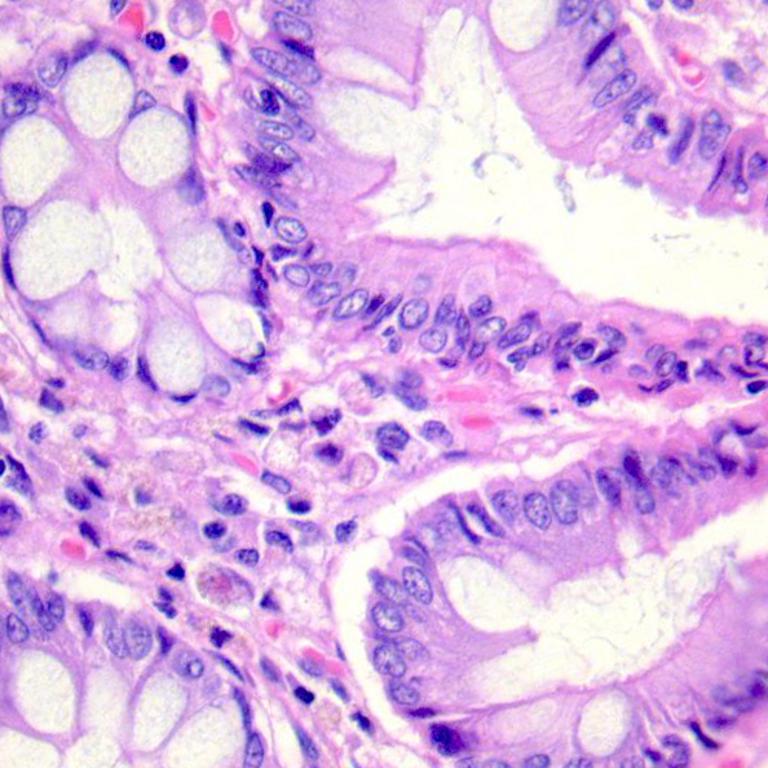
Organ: colon
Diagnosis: benign